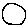
Label: moon